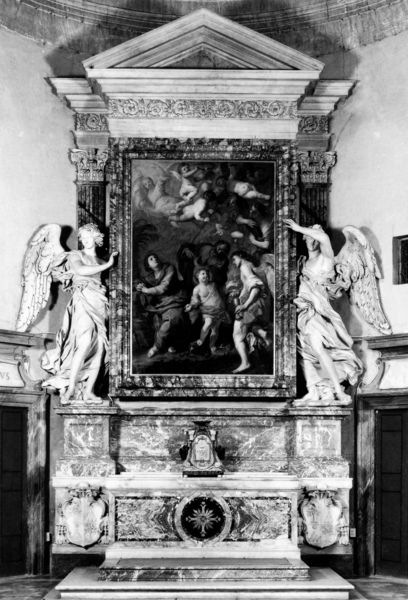
Titel: S. Maria del Popolo, linker Querhausaltar
Institution: Rom, S. Maria del Popolo
Schlagwörter: dunkel, flügel, gemälde, himmel, schatten, weiß, menschen, licht, marmor, schwarz, säulen, halten, stein, bild, erde, kirche, rund, engel, putto, fotografie, kreuz, stern, altar, jesus, mittelalter, heilige, putten, schwar, yeah